Question:
The Chrome Network Tab in the Web Developer Tools shows that a bunch of my AJAX requests are taking 16027.8 days to complete. This is... not how long they are taking.
I can replicate this on multiple machines, and in both development and production environments. This happens for all Dojo AJAX requests that are happening 'onload'. It doesn't happen for other webapp or 3rd party requests (like signin AJAX or facebook).
Is our server somehow screwing this up? Is it a bug in chrome dev tools (it almost certainly is, right?), and if so, is there anything that can be done about it? It makes the visual waterfall pretty useless, as you can imagine.
Edit: Upon new information, this seems to be a common problem with IBM Websphere Commerce sites. What about the server or code could be causing this? Look here for examples:
<URL>
<URL>
<URL>
Edit 2: This issue is fixed in the newest version of Chrome.
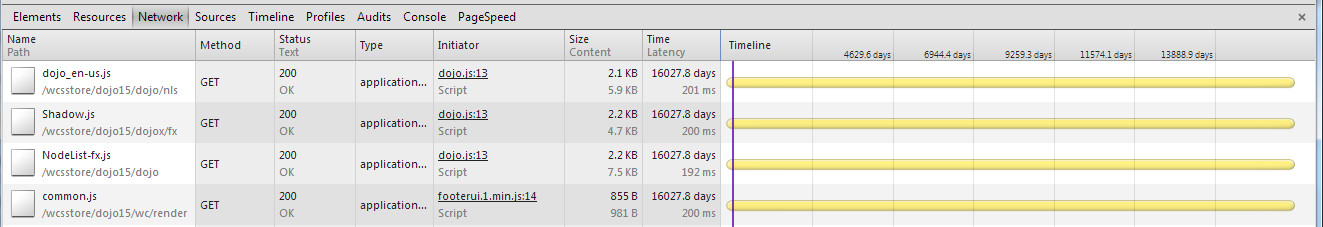
Answer: This issue is not related to web framework or server. Issue affects Chrome browser version 31.0.1650.57.
Now issue is fixed and will be delivered with next stable channel update. <URL>
If you need fix urgently, you can update to dev channel version. <URL>
See <URL> for more details.